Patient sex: M
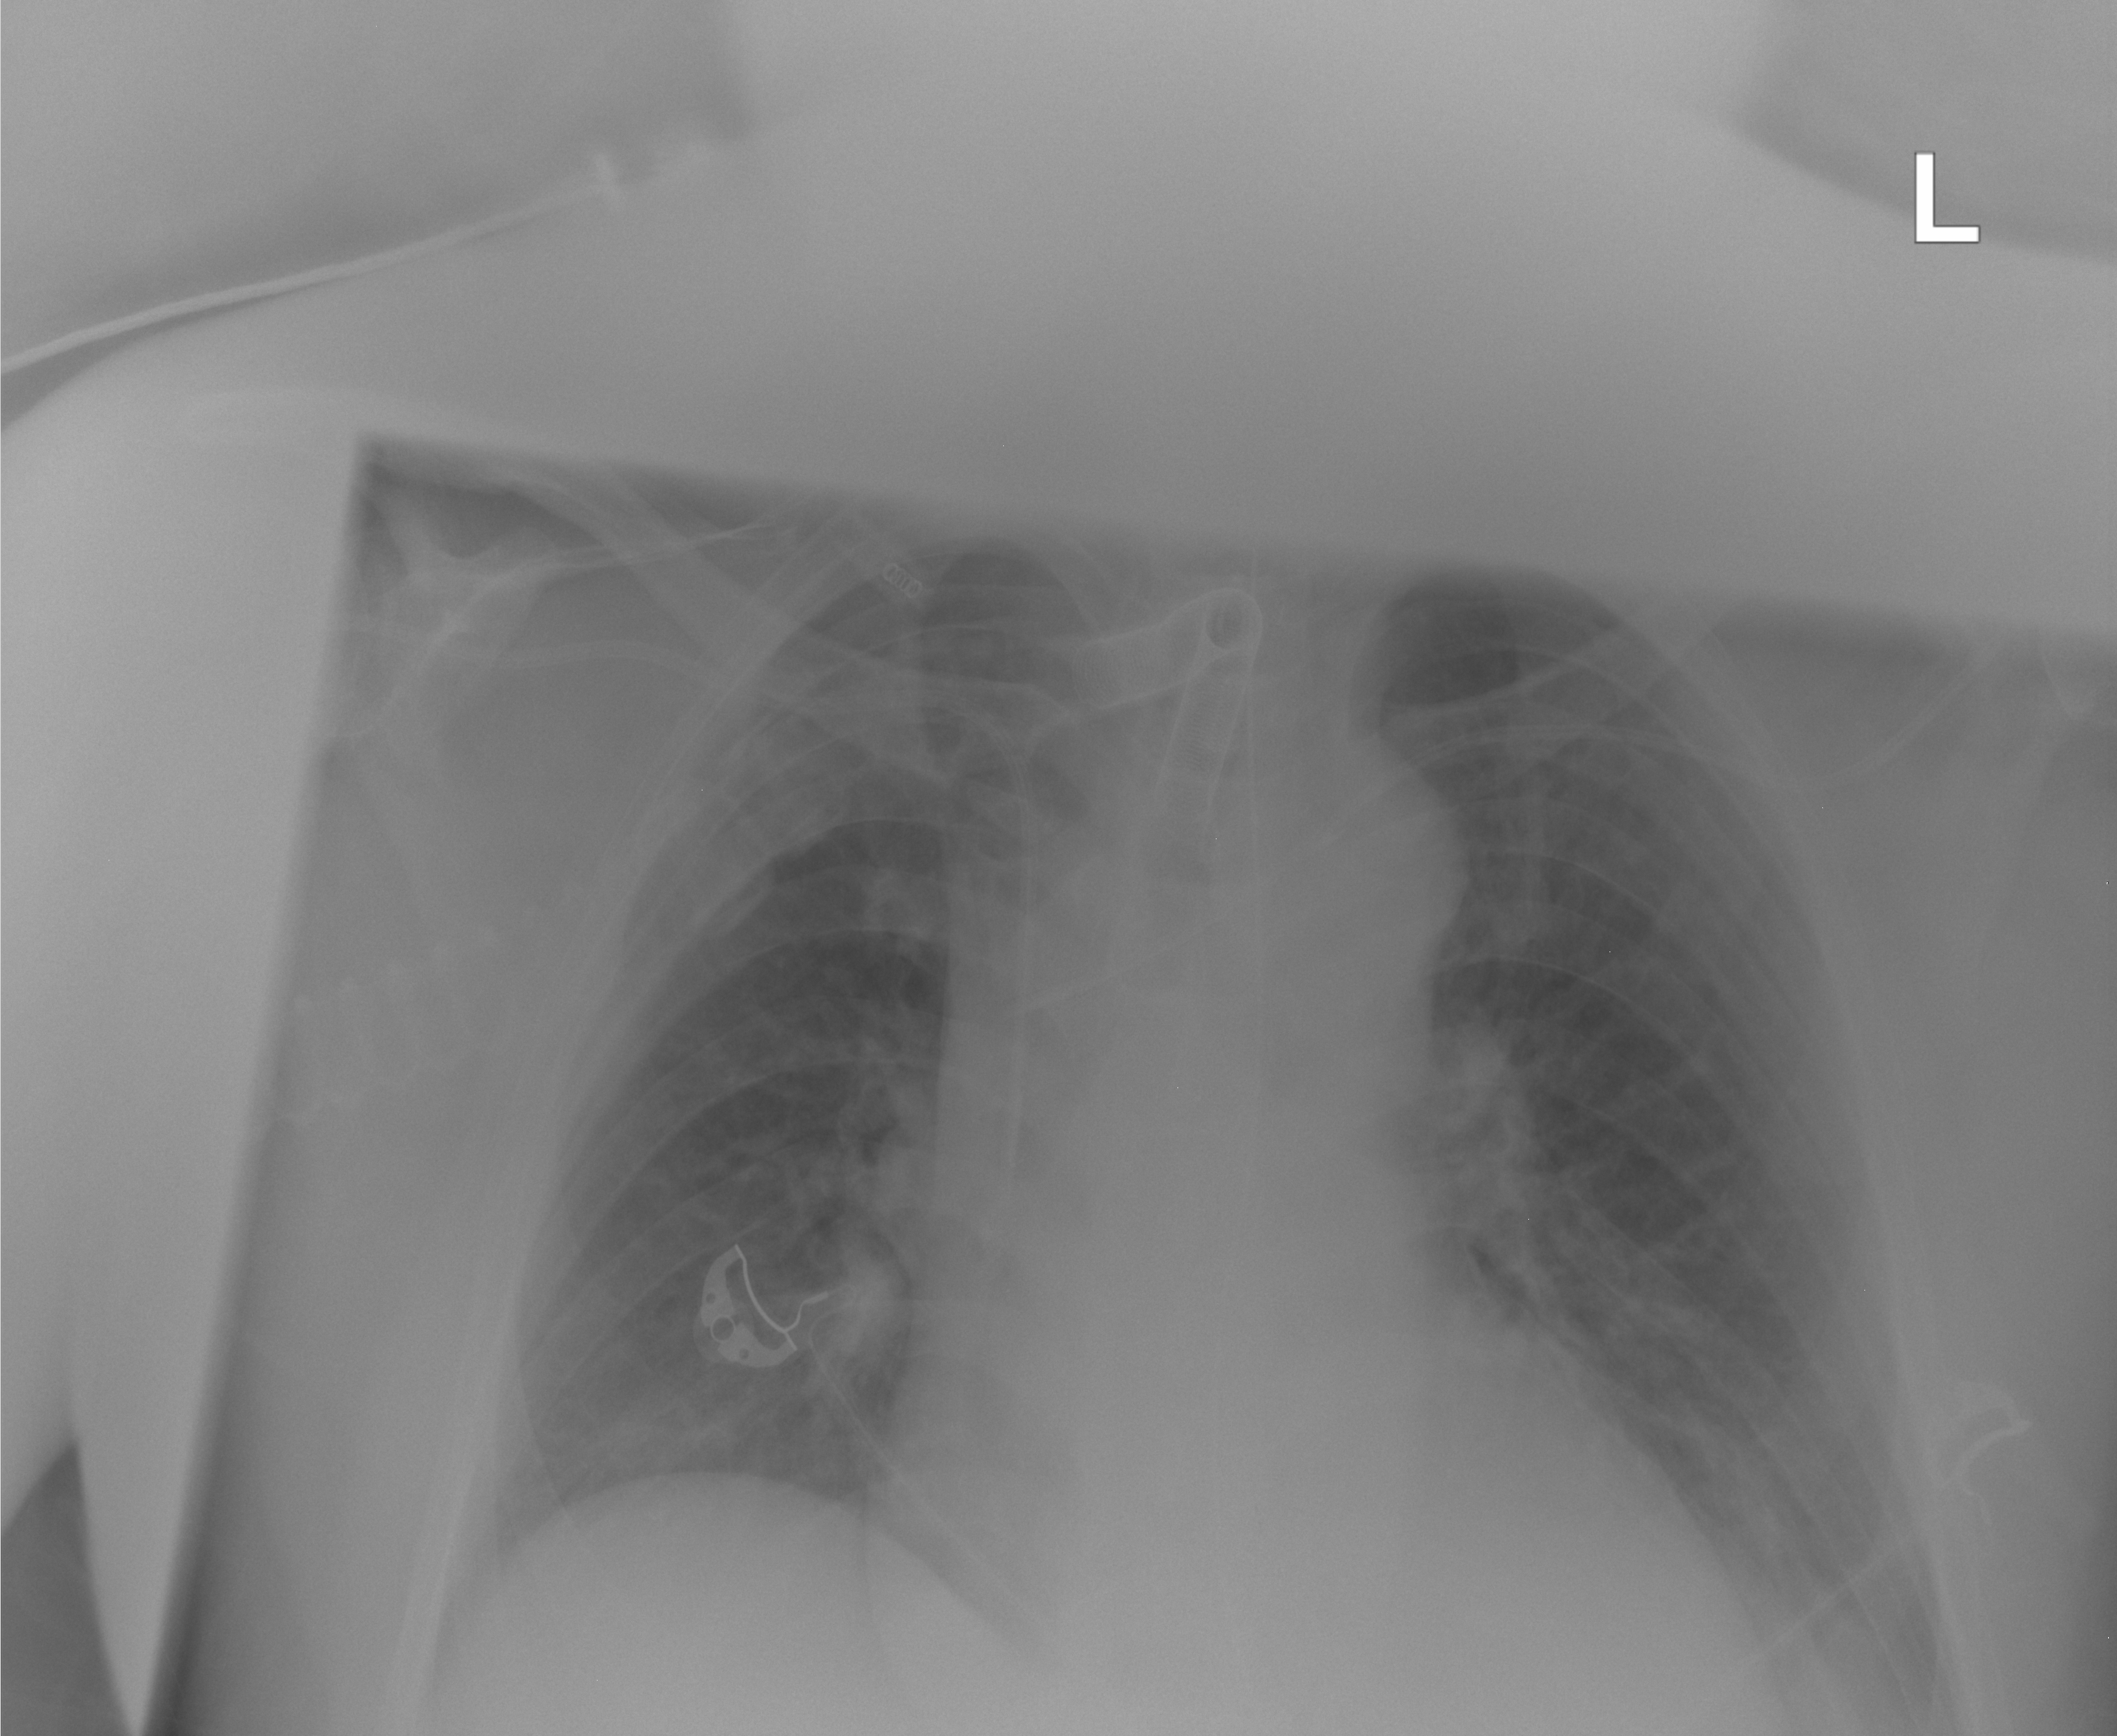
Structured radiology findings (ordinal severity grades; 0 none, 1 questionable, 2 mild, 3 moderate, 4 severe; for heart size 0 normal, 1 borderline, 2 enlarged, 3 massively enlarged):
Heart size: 1
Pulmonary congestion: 0
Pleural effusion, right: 0
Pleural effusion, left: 2
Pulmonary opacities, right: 0
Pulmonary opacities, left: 0
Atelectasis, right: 0
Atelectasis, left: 0